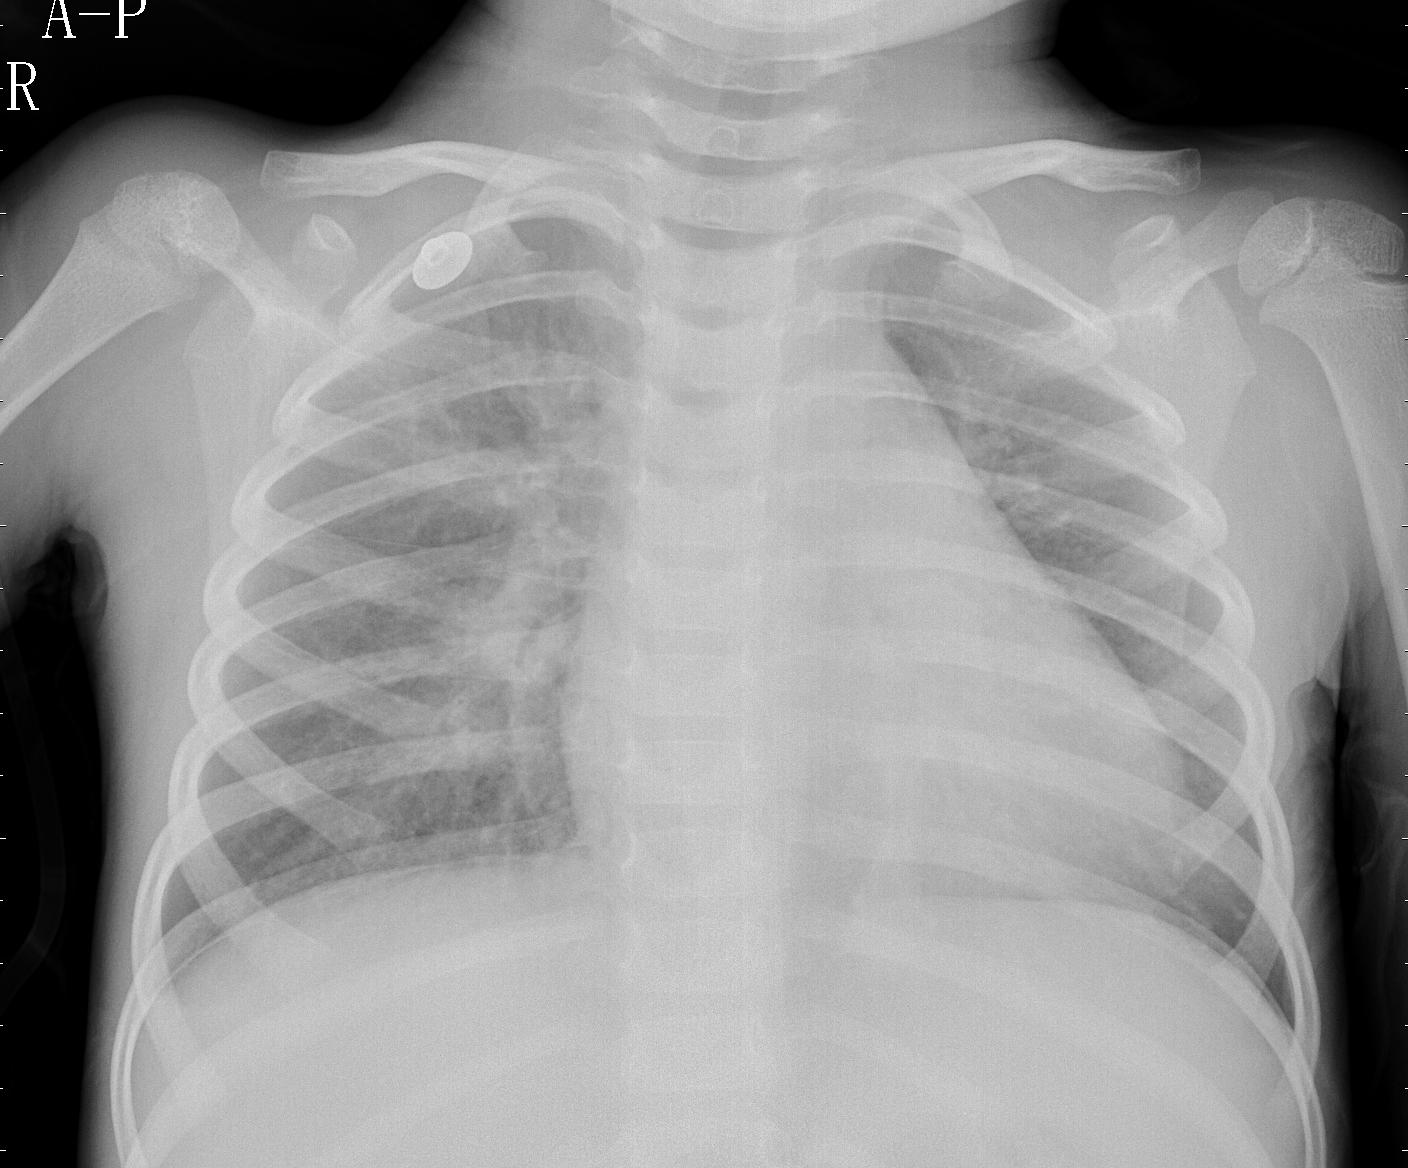
Diagnosis: PNEUMONIA